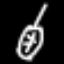
Label: leaf